Question: I sell multiple consumable IAP in an iOS application, but I can only purchase each consumable once.
When I try to purchase it a second time, this message pops up:

Is it related to the sandbox environment? The status returned from
'''
- (void)paymentQueue:(SKPaymentQueue *)queue updatedTransactions:(NSArray *)transactions
'''
is 'SKPaymentTransactionStatePurchasing'. How should I handle it?
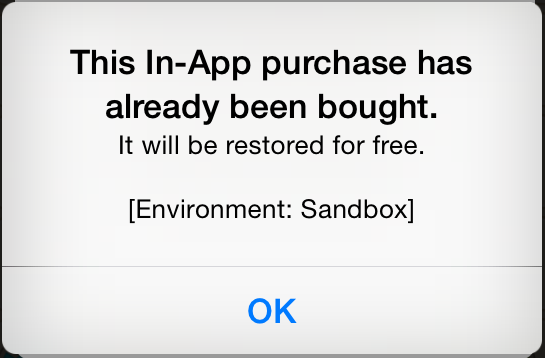
Answer: I wasn't calling
'''
[[SKPaymentQueue defaultQueue] finishTransaction:transaction];
'''
appropriately.